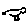
Label: bird